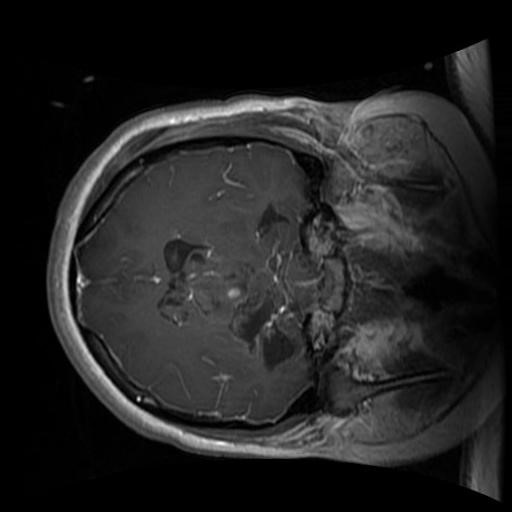
Label: brain_glioma